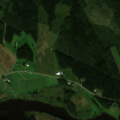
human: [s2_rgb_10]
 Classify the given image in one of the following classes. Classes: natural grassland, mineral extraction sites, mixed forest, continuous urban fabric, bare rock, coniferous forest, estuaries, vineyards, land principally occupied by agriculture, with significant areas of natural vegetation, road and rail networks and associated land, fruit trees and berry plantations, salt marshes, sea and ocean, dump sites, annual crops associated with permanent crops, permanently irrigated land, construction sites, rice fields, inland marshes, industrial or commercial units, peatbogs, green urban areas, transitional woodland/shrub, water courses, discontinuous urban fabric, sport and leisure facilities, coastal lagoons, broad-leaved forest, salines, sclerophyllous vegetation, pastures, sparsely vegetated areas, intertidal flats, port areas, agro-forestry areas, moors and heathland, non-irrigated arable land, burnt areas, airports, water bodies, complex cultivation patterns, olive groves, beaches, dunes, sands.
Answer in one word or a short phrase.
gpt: non-irrigated arable land, land principally occupied by agriculture, with significant areas of natural vegetation, coniferous forest, mixed forest, transitional woodland/shrub